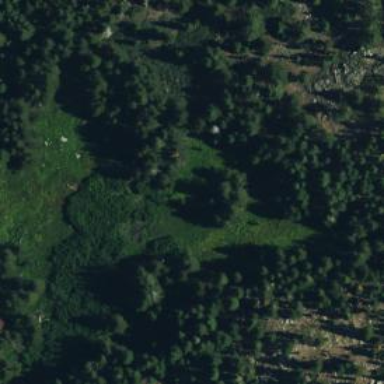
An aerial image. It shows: Wet meadow with woodland vegetation.